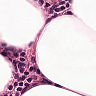
Metastatic tissue present: no